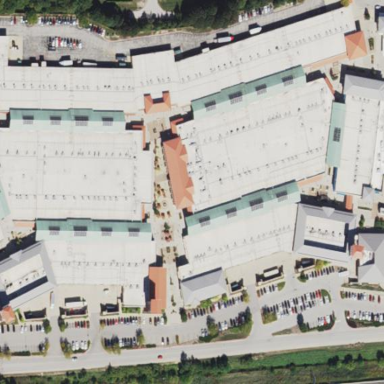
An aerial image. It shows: Retail building that serves as mall.